Milling tool wear sample.
Tool blade image: 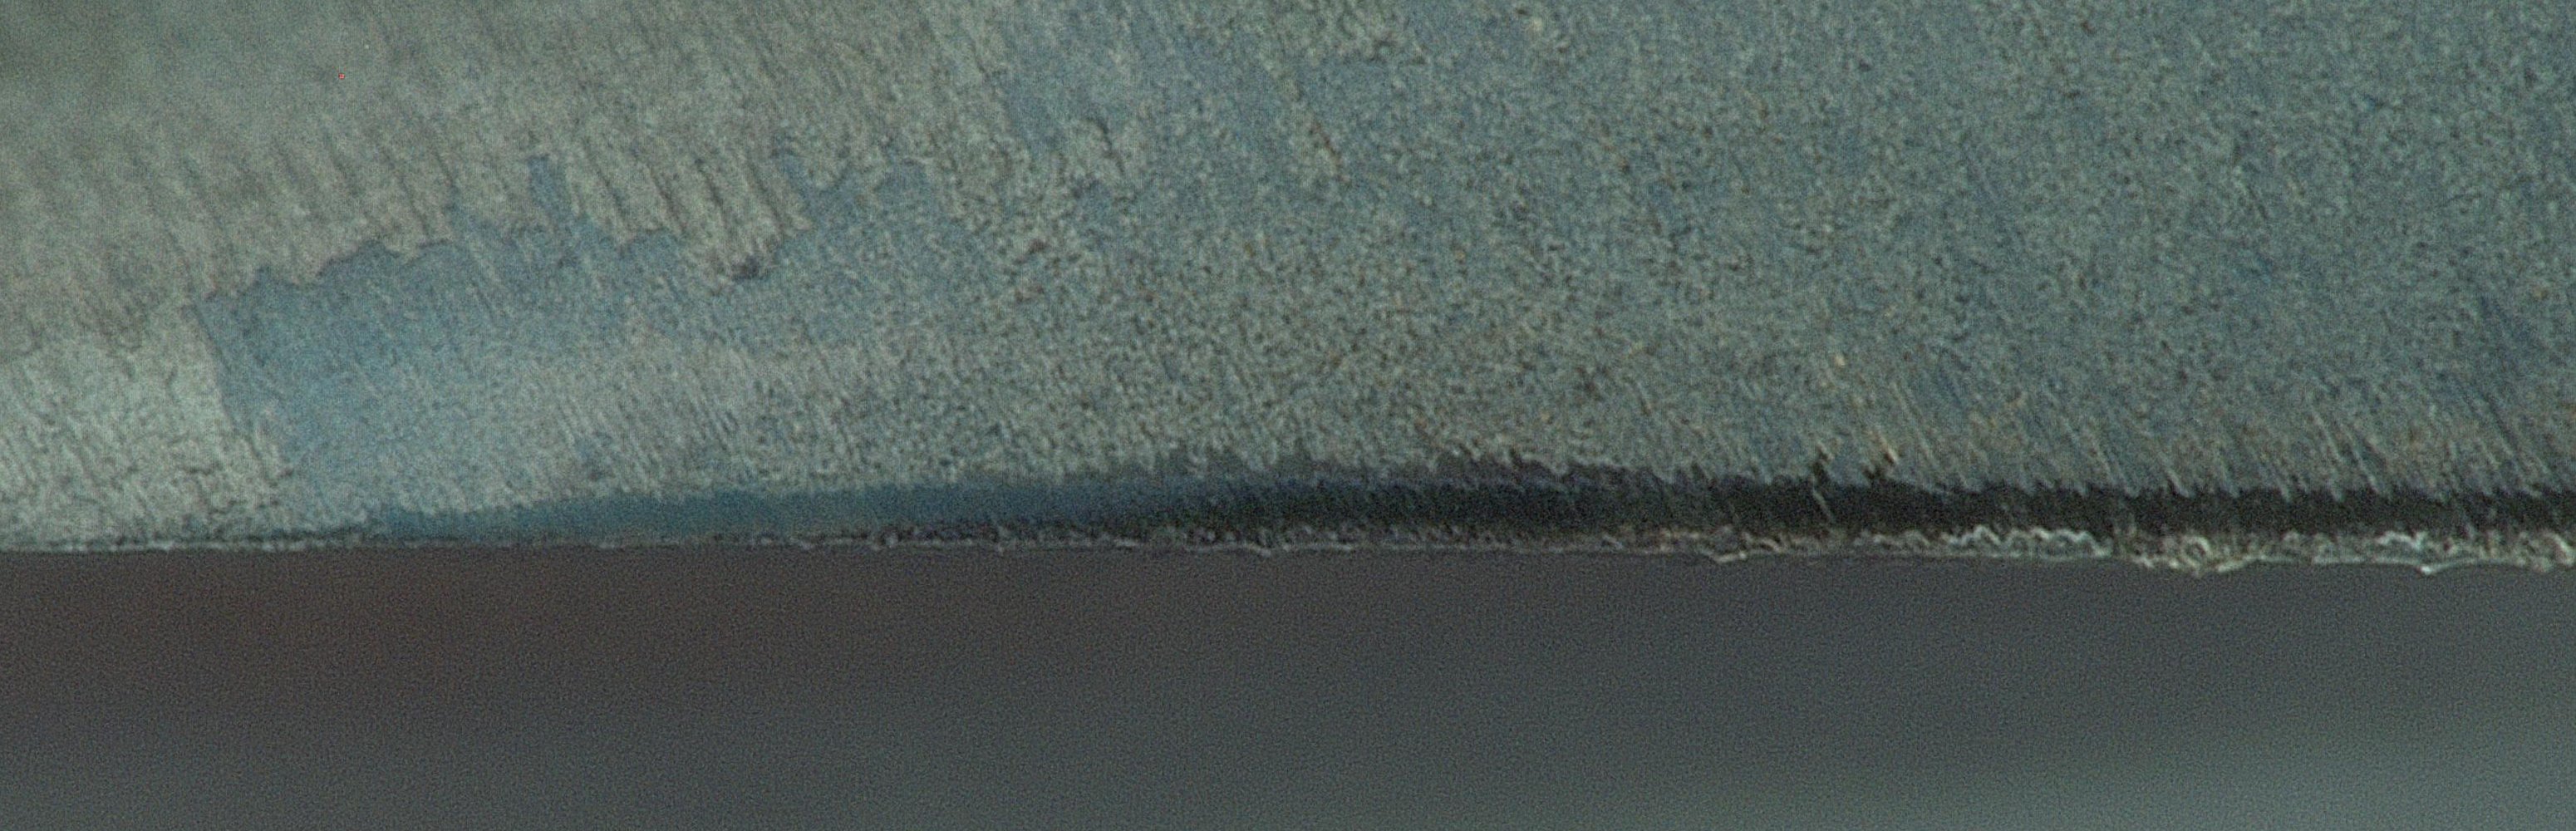
Chip image: 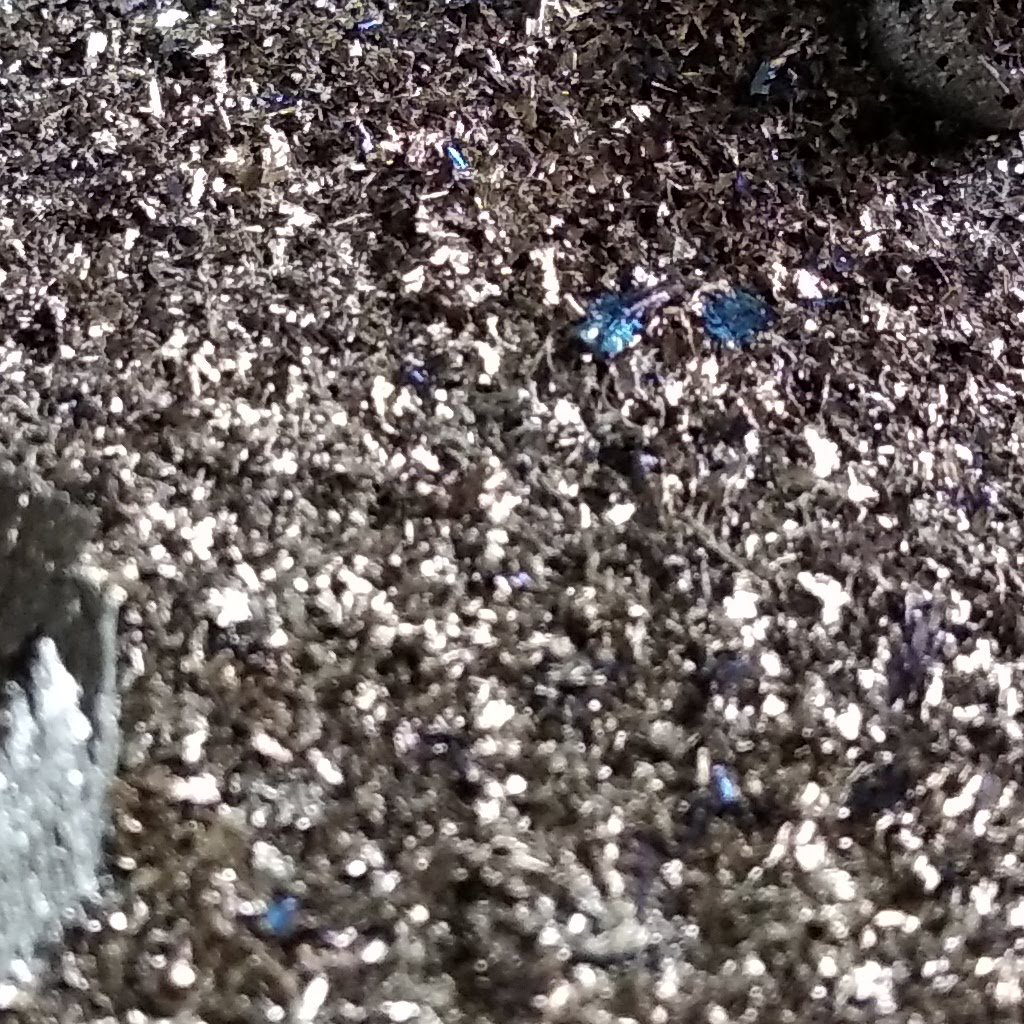
Workpiece image: 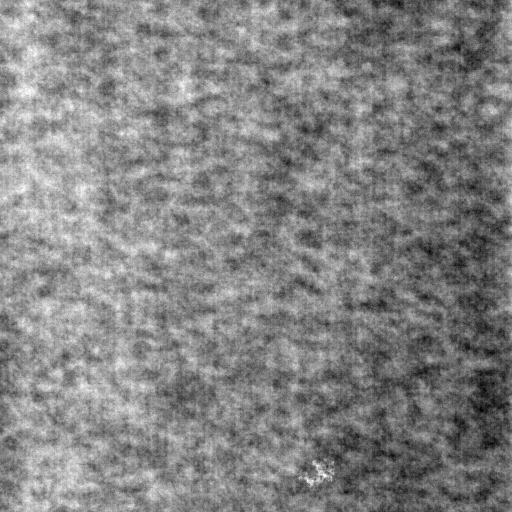
Tool wear state: used
Gaps: 9.13
Flank wear: 91.57
Overhang: 15.97
Force-signal Mel-spectrograms (X, Y, Z axes): 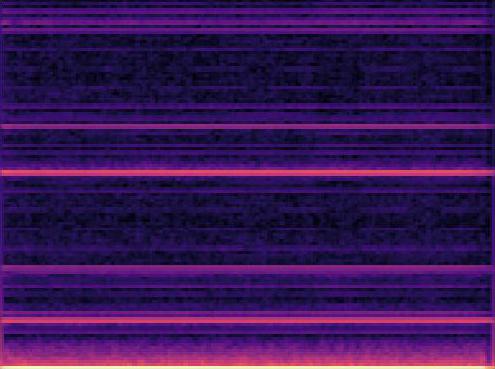 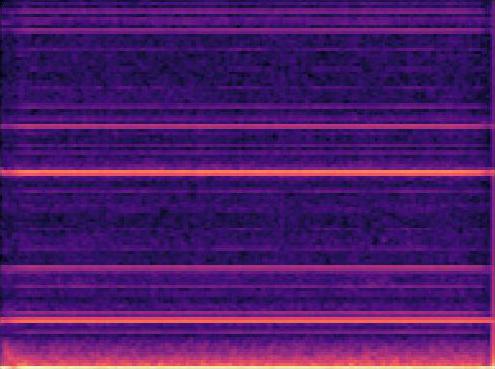 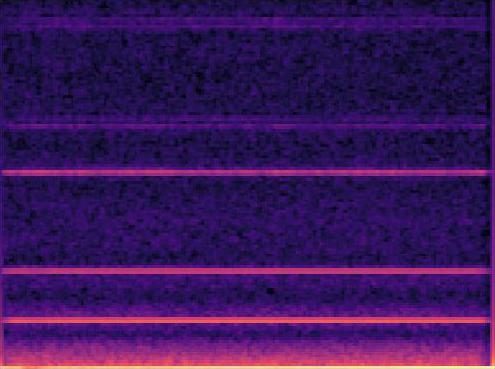
Force-signal scalograms (X, Y, Z axes): 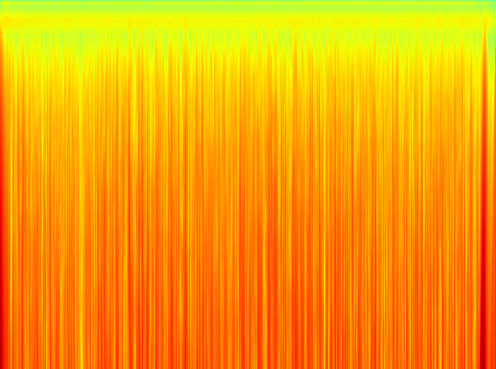 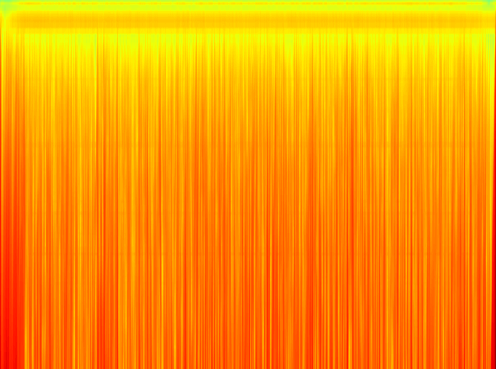 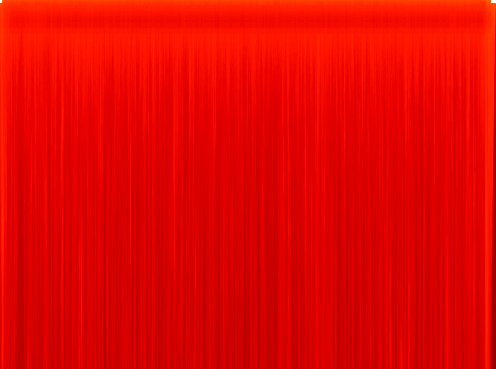
Force phase: steady_state_stabilization_wear